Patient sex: F
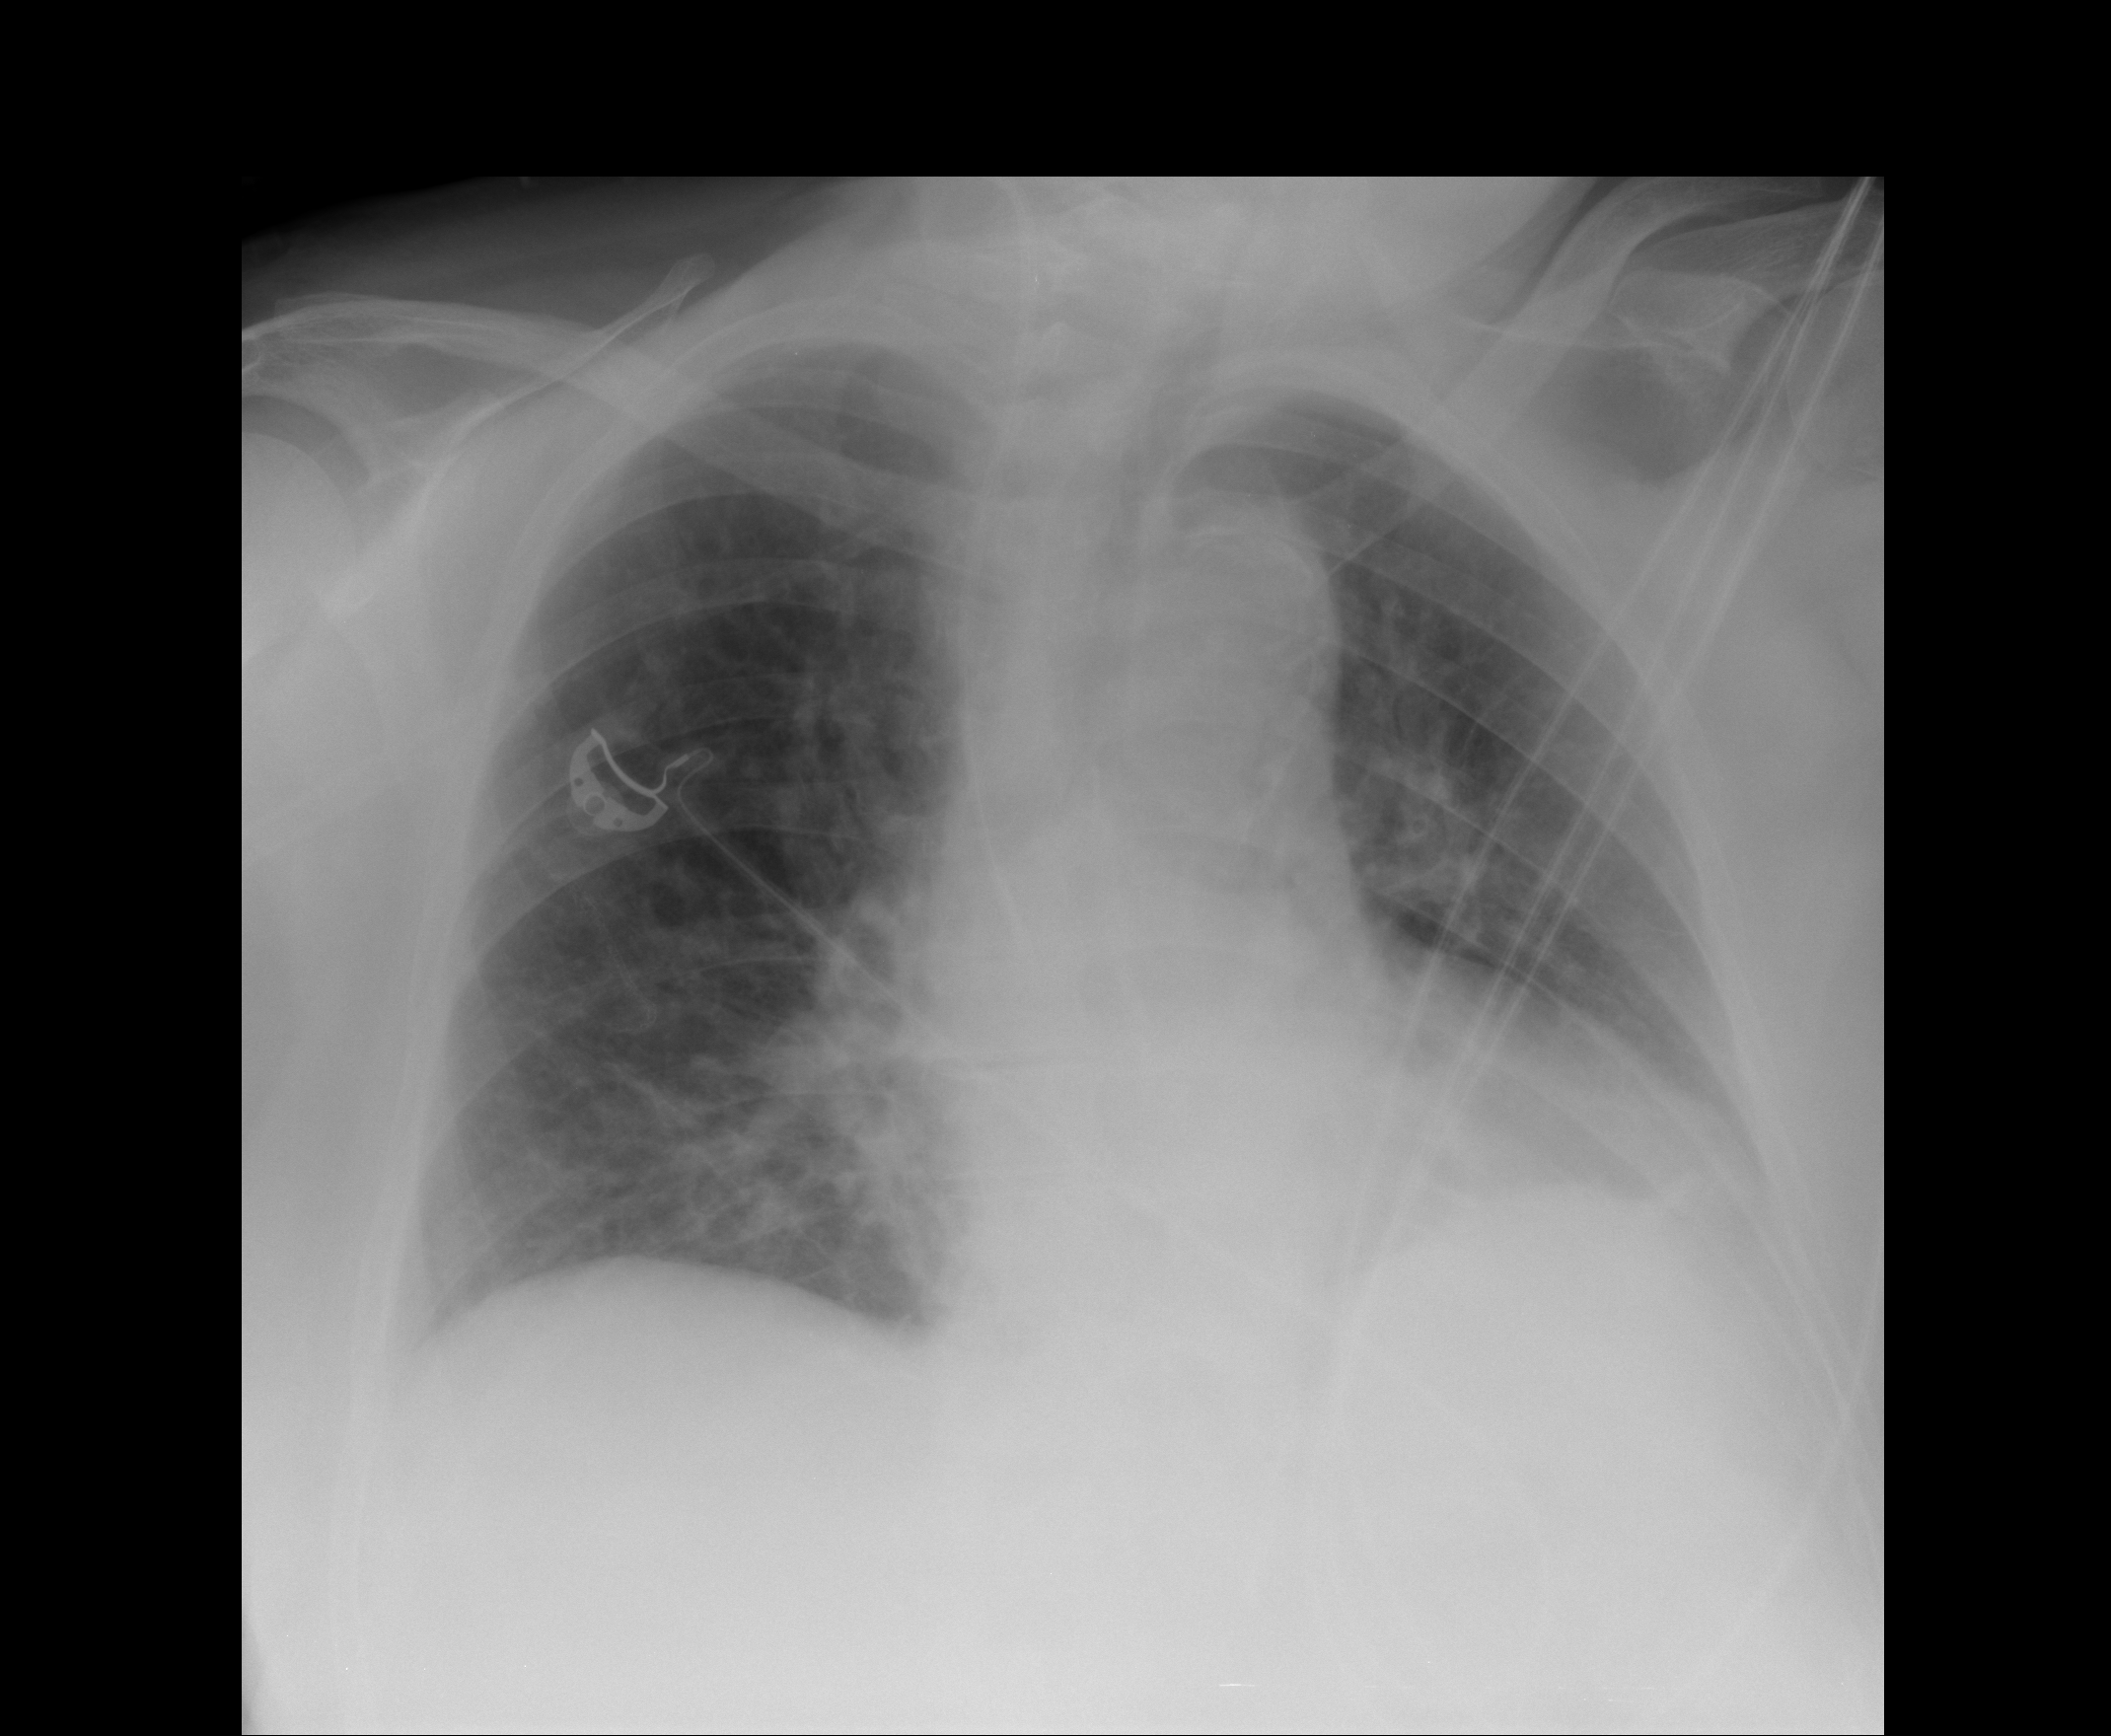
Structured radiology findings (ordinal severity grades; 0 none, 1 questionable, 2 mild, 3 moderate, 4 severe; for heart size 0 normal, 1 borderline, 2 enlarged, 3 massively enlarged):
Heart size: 2
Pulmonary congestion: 2
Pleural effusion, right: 0
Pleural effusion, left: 2
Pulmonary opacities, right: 1
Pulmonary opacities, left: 0
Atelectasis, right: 0
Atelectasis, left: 2